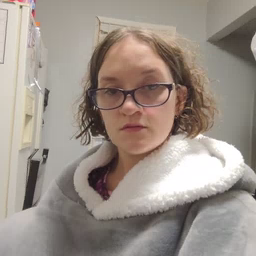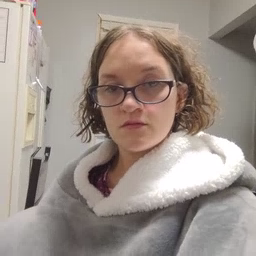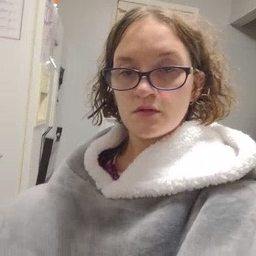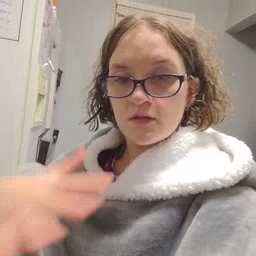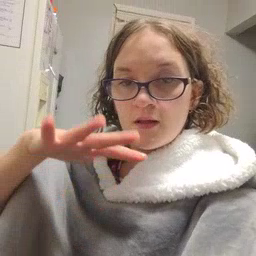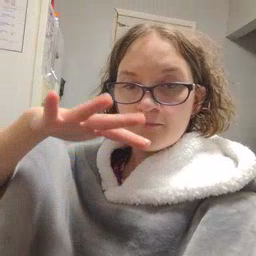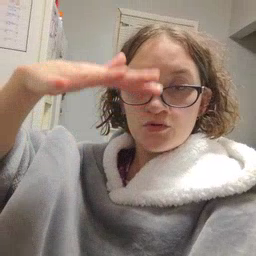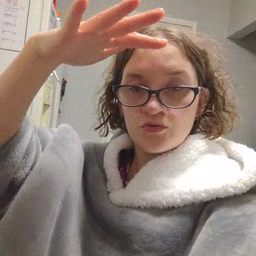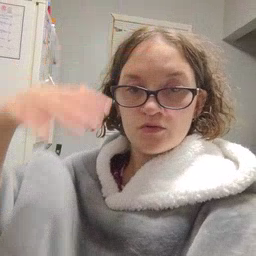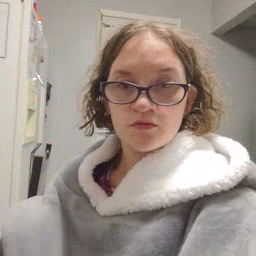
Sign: helicopter